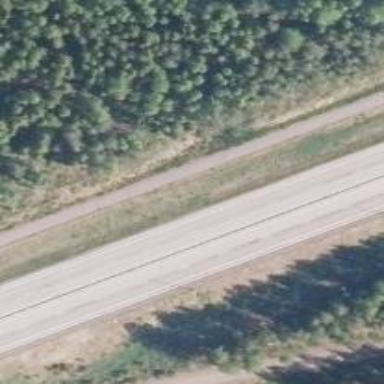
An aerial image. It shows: Asphalt motorway of trunk classification.